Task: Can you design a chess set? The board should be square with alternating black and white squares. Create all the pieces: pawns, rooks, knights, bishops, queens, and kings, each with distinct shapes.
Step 2146:
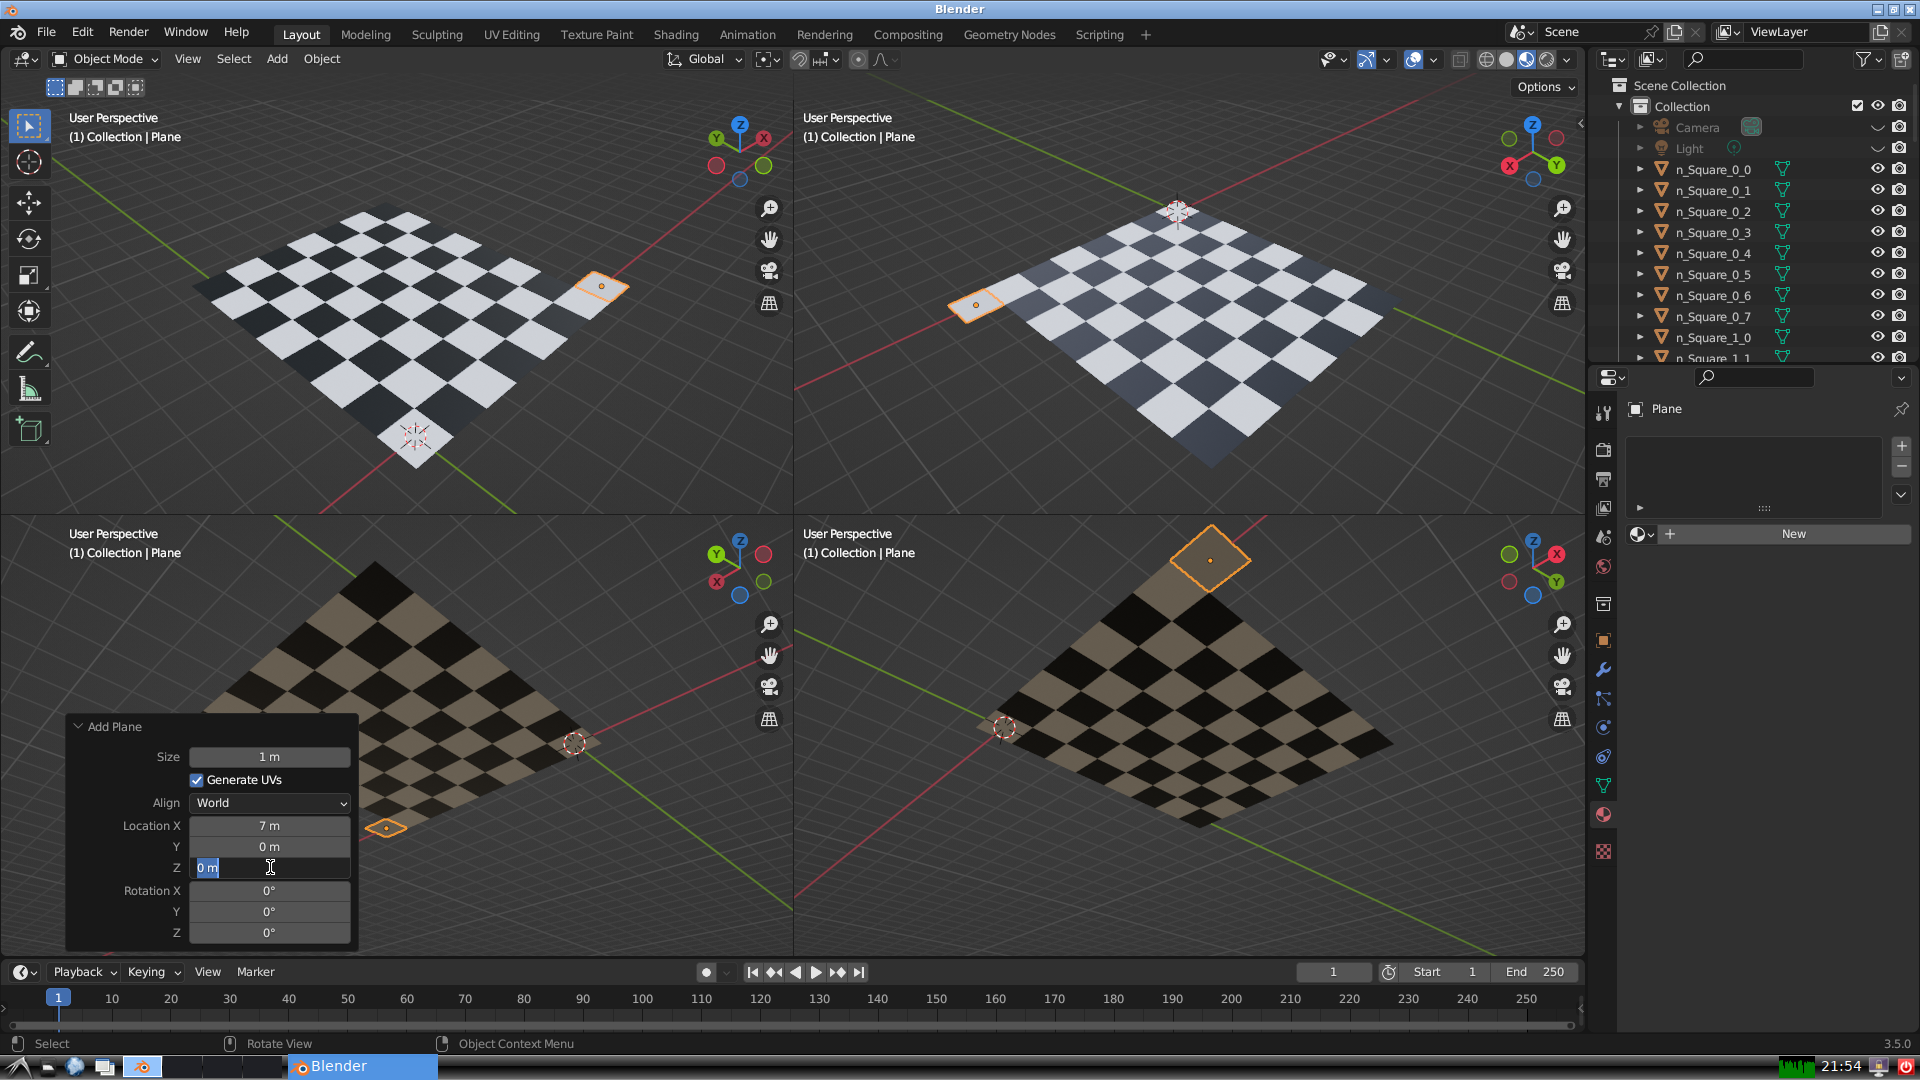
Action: input_text: 0.0